Question: Is it possible to run Jekyll as External Tool into WebStorm? (same for RubyMine, IntelliJ IDEA, ...)
The most obvious thing is to run the 'jekyll.bat' file:

...but this doesn't work.
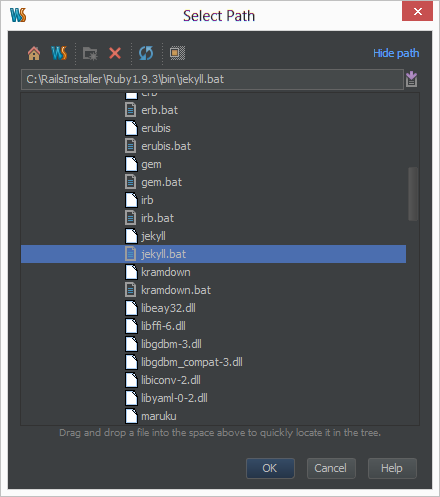
Answer: I haven't found any solution so after some trial+error I discover this working configuration:

In this example I am using: <URL> + 'gem install jekyll'.
If you prefer using Ruby+DevKit then 'Program' and 'Parameters' paths must be changed according.